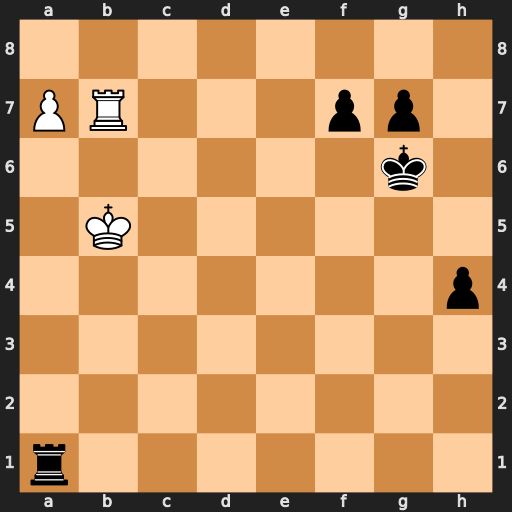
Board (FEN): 8/PR3pp1/6k1/1K6/7p/8/8/r7
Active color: w
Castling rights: -
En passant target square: -
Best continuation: Rb6+ f6 Ra6 Re1 a8=Q